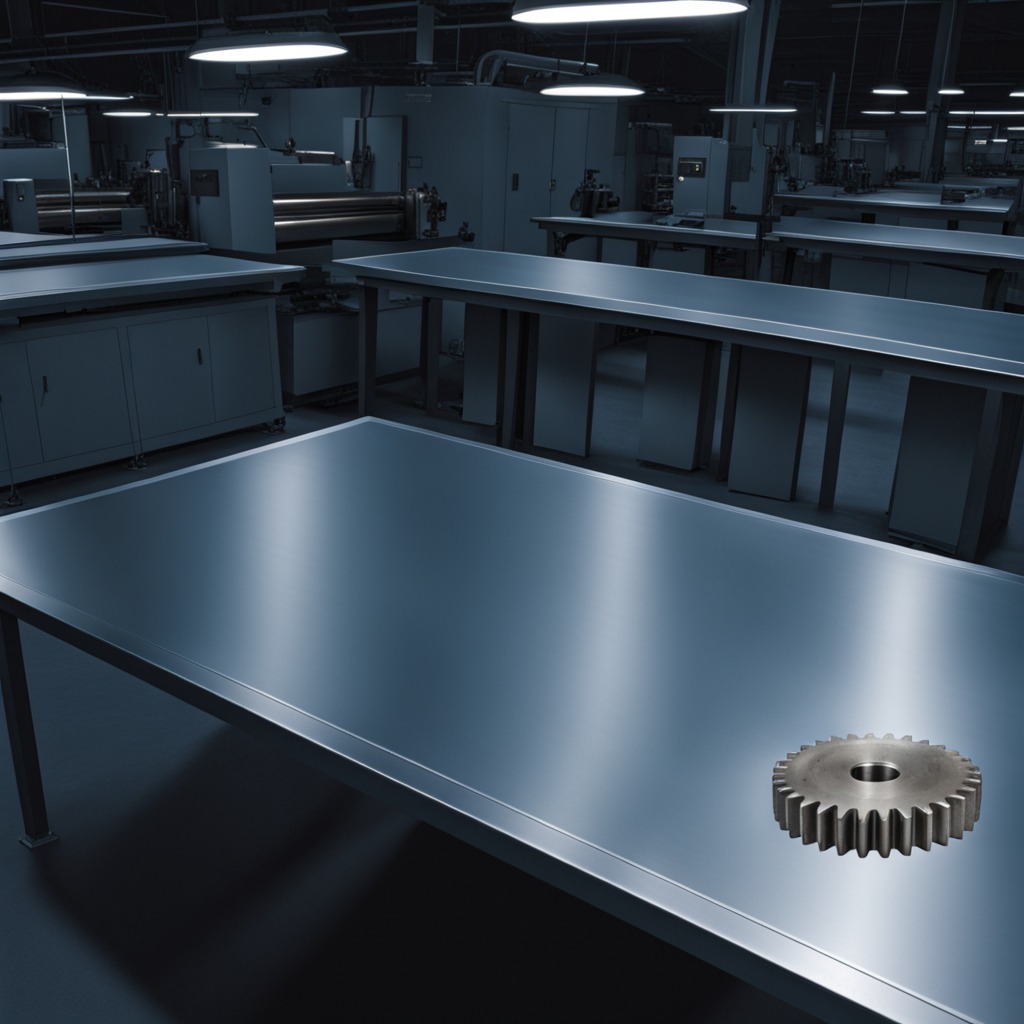
A steel gear with teeth is lying on the tabletop.